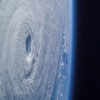
Label: cloud